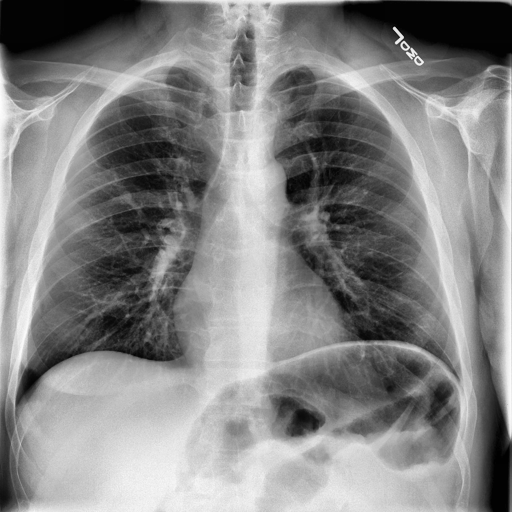
Finding: NORMAL